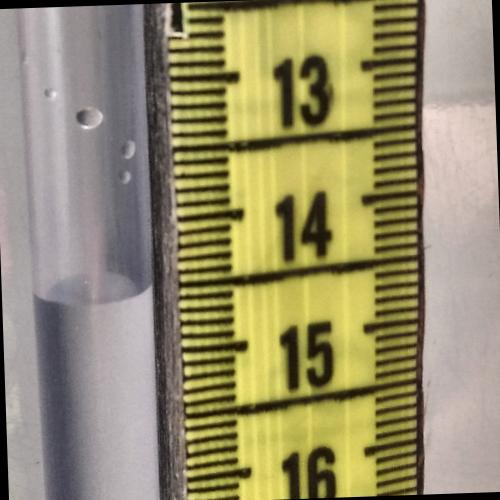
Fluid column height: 14.5 cm